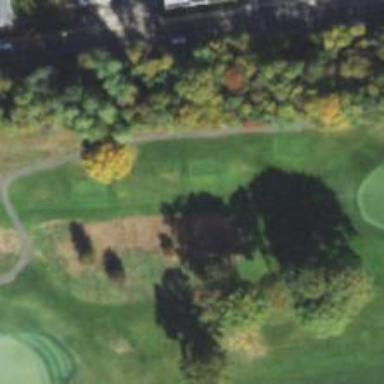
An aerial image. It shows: Golf path made of asphalt.